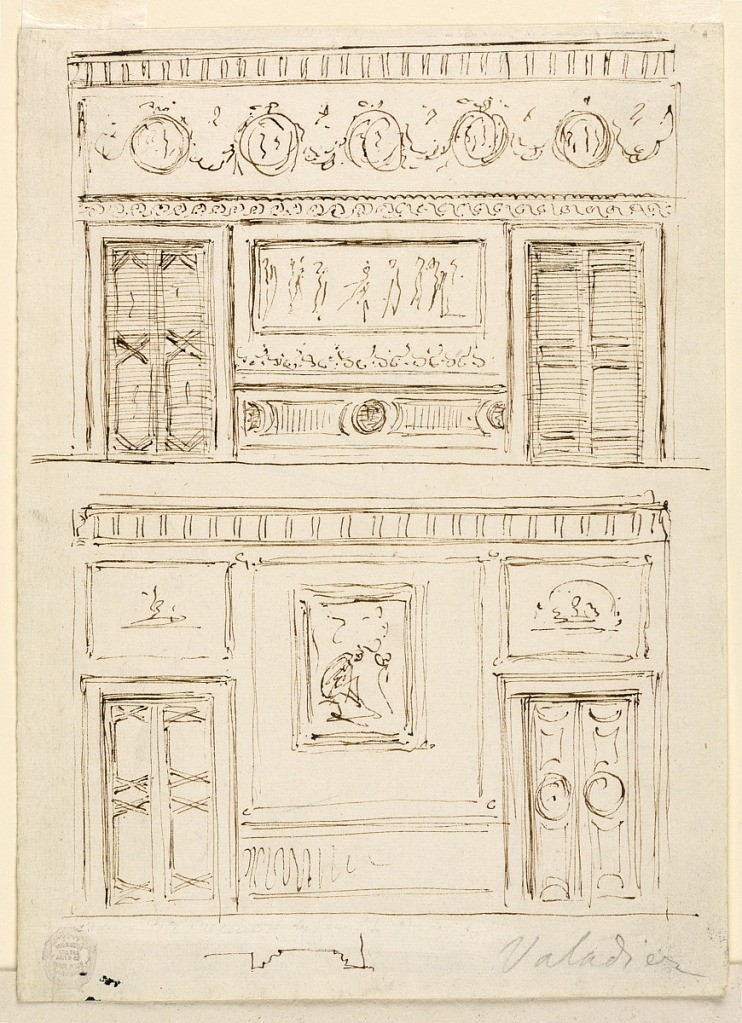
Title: Elevation of a Room
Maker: Giuseppe Barberi, Italian, 1746–1809
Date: ca. 1800
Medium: Pen and brown ink on off-white laid paper
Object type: Drawing
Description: Page divided into two designs. At top, a wall with two sets of doors connected by a dado. Above an entablature with rinceaux. Below, a room with two sets of doors. Above these, dentil molding.